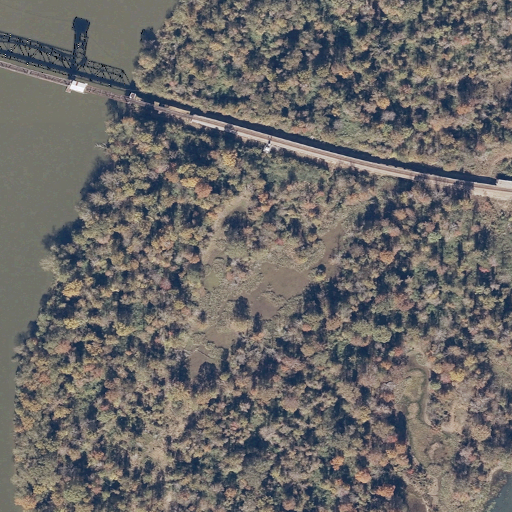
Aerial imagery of cape in Alabama named Finches Point containing woody wetlands, open water, and herbaceous wetlands